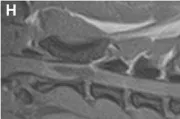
Magnetic resonance images of the cervical spinal cord and surrounding structures. STIR dorsal plane.
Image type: radiology (mri)